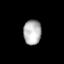
Tissue: lung
Cell type: Others
Senescence score: 0.2152
Nuclear area (px): 432
Mean DAPI intensity: 180.5